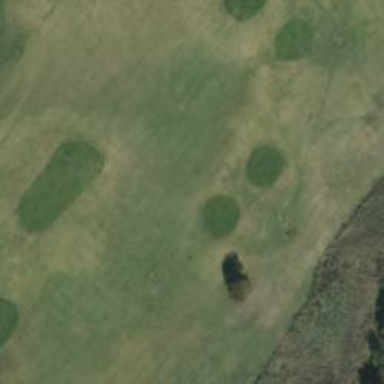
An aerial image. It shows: Golf green.